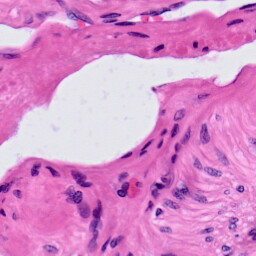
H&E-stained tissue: Prostate